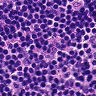
Metastatic tissue present: no